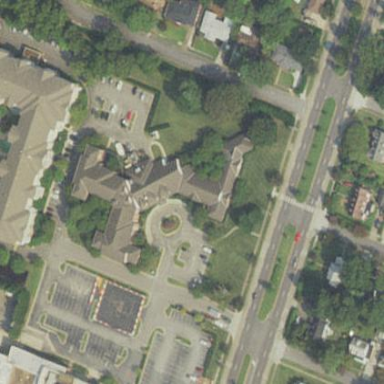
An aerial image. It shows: Commercial building.